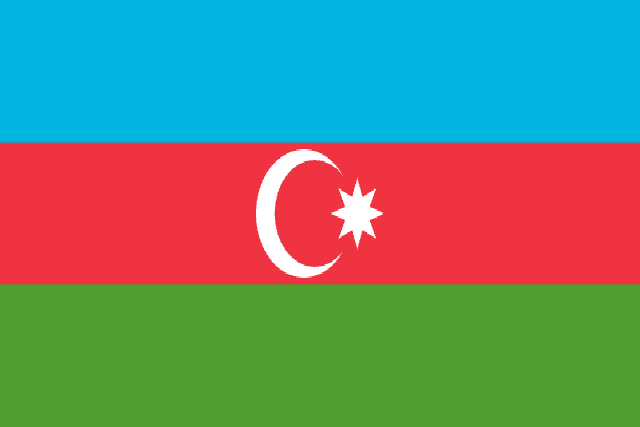
Country: Azerbaijan
Country code: az